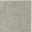
Piece: xx